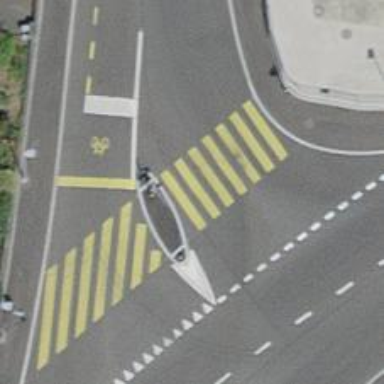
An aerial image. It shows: Uncontrolled zebra crossing on the road.